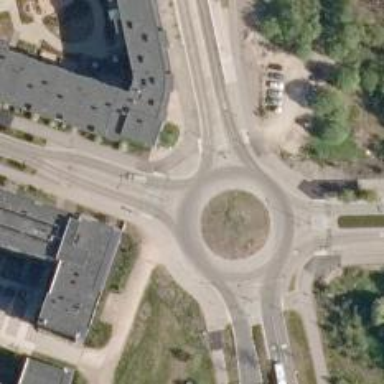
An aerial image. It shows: Tertiary road with asphalt surface leading to roundabout.